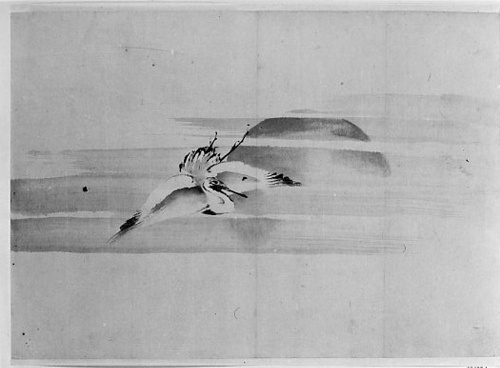
Artist: Hokusai School
Date: 19th century
Object type: Painting
Classification: Paintings
Medium: Unmounted painting; ink and watercolor on paper
Culture: Japan
Period: Edo period (1615–1868)
Dimensions: 11 x 16 in. (27.9 x 40.6 cm)
Department: Asian Art
Credit line: Fletcher Fund, 1938
Accession year: 1938
Repository: Metropolitan Museum of Art, New York, NY
Tags: Cranes